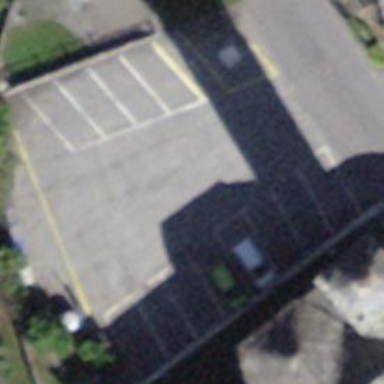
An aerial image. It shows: Parking area with surface.